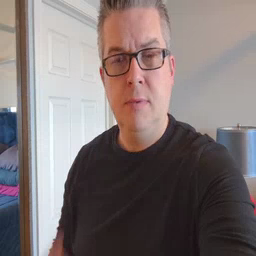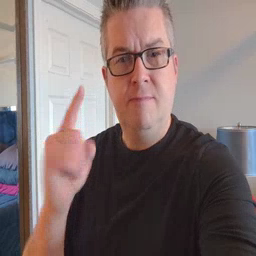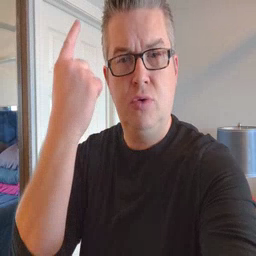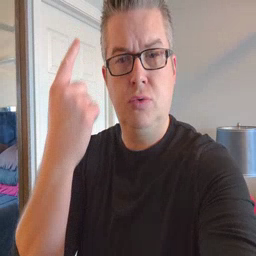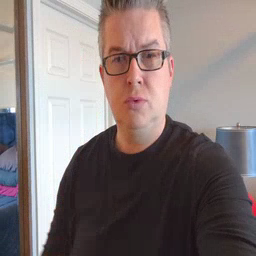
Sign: first